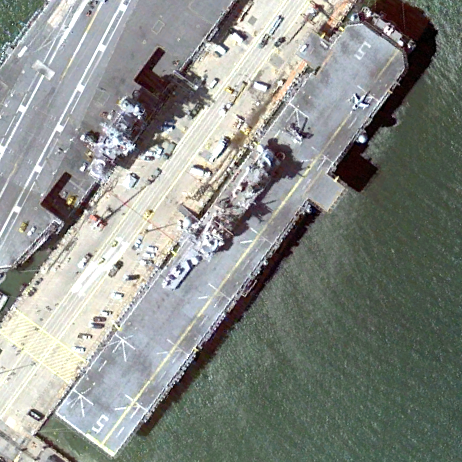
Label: assault